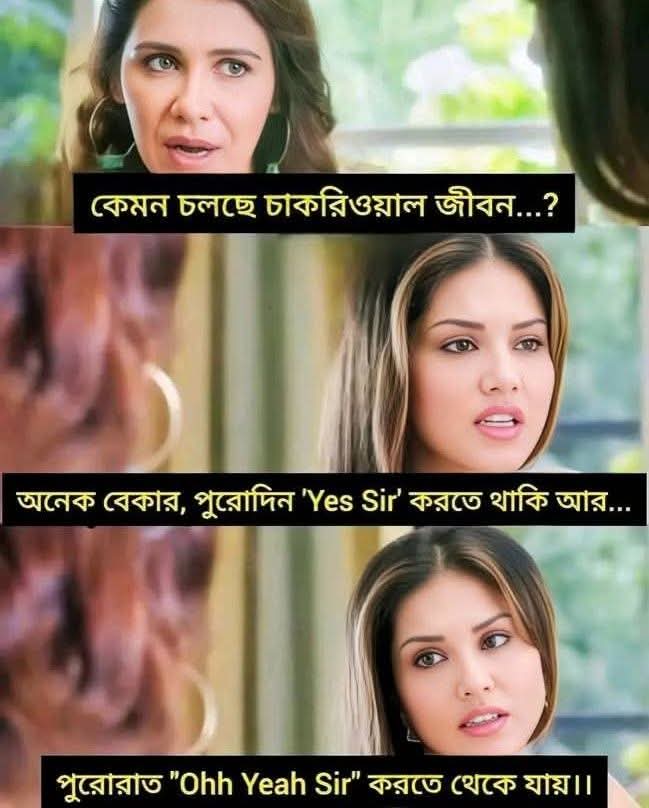
Text: কেমন চলছে চাকরিওয়াল জীবন...? অনেক বেকার, পুরোদিন 'Yes Sir' করতে থাকি আর... পুরোরাত "Ohh Yeah Sir" করতে থেকে যায়।।
Label: Non Hate